Interaction volume radius: 10 \u00c5
Interaction volume height: 10 \u00c5
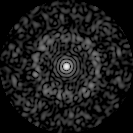
Disorder parameter: 0.8338